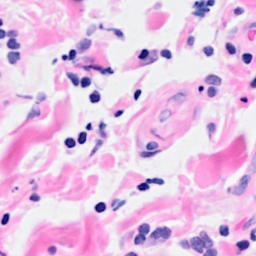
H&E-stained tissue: Breast